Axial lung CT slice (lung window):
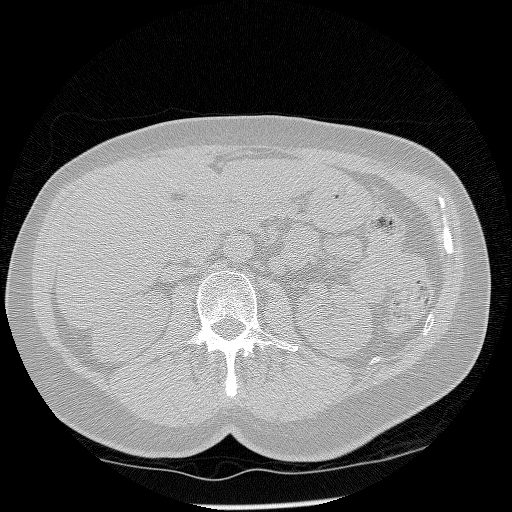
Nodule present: no